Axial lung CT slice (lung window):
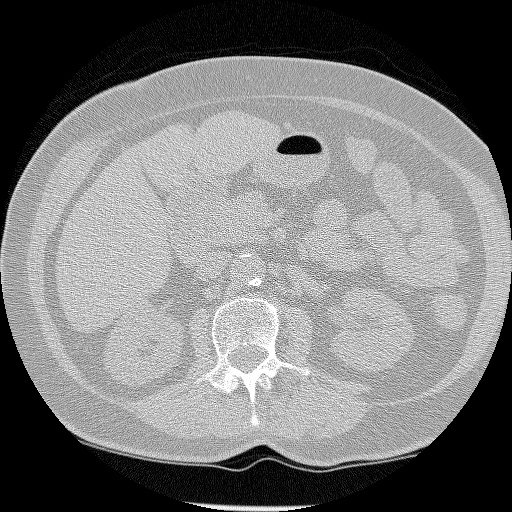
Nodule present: no